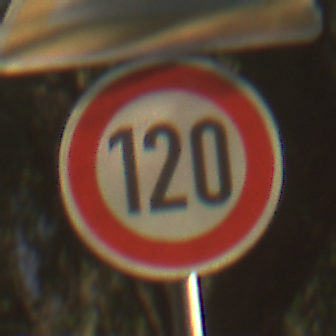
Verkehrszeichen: Geschwindigkeit120
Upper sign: WildwechselRechts
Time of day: SunriseSunset
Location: Outdoor (Suburban)
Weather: Clear
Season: NotSpecified
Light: Natural